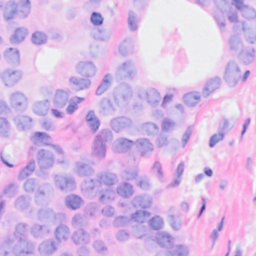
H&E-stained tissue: Breast